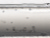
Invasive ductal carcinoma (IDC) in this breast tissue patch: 0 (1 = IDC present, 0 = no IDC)